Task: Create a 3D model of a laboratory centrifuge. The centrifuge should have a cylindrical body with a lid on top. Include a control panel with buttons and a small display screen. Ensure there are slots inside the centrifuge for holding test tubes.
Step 52:
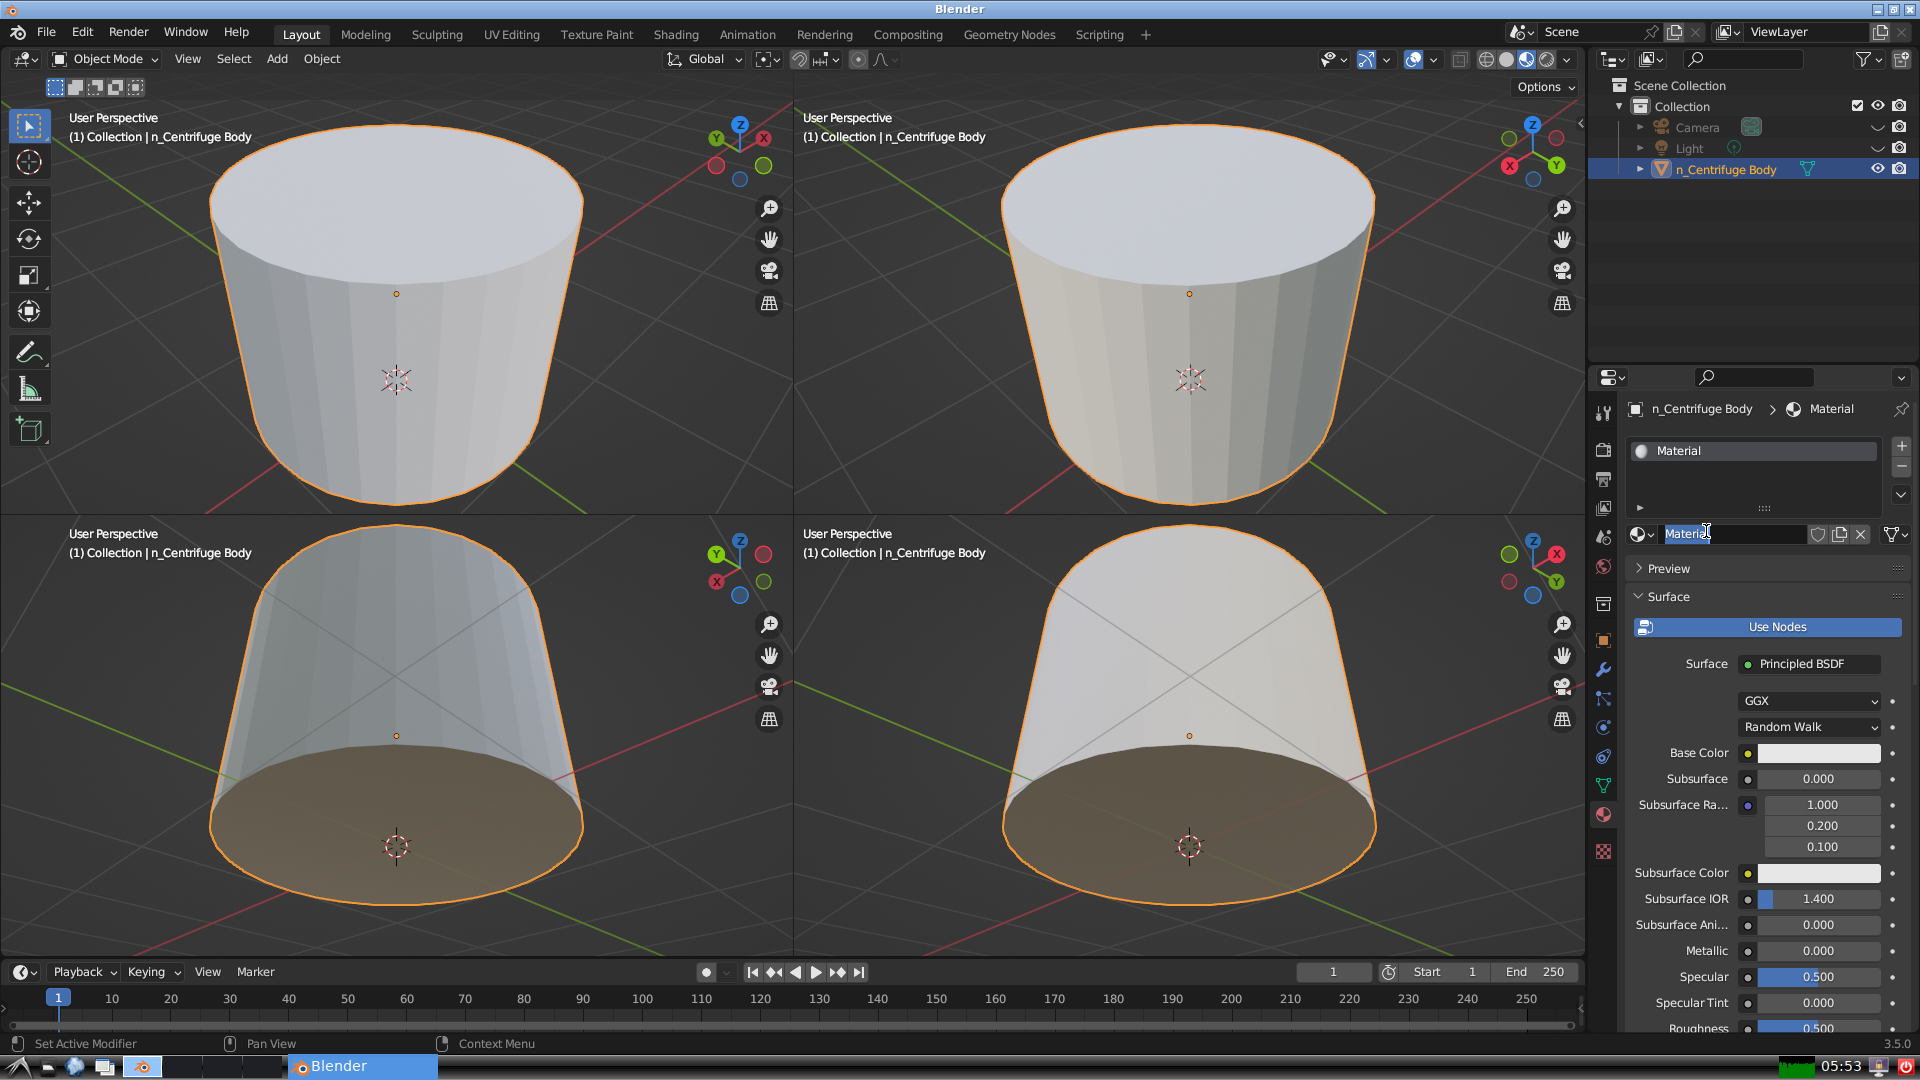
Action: input_text: n_Body Color